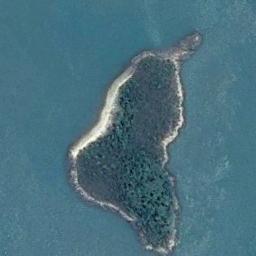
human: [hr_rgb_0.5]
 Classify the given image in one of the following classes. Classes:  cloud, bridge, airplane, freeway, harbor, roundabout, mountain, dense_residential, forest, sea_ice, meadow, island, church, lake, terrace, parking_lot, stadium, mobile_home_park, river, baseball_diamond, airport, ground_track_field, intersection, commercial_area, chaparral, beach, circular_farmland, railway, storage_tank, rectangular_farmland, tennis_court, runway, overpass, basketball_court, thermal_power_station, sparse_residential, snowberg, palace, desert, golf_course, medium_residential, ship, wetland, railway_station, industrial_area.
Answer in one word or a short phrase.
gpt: island